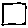
Label: square